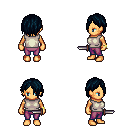
a pixel art fantasy rpg character, female body template, human, tanned skin, white sleeveless shirt, magenta pants, raven bangs hairstyle, bracelets, dagger, four views (front, back, left, right), 2x2 character sprite sheet, small pixel art, hard edges, no anti-aliasing